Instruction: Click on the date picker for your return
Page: home
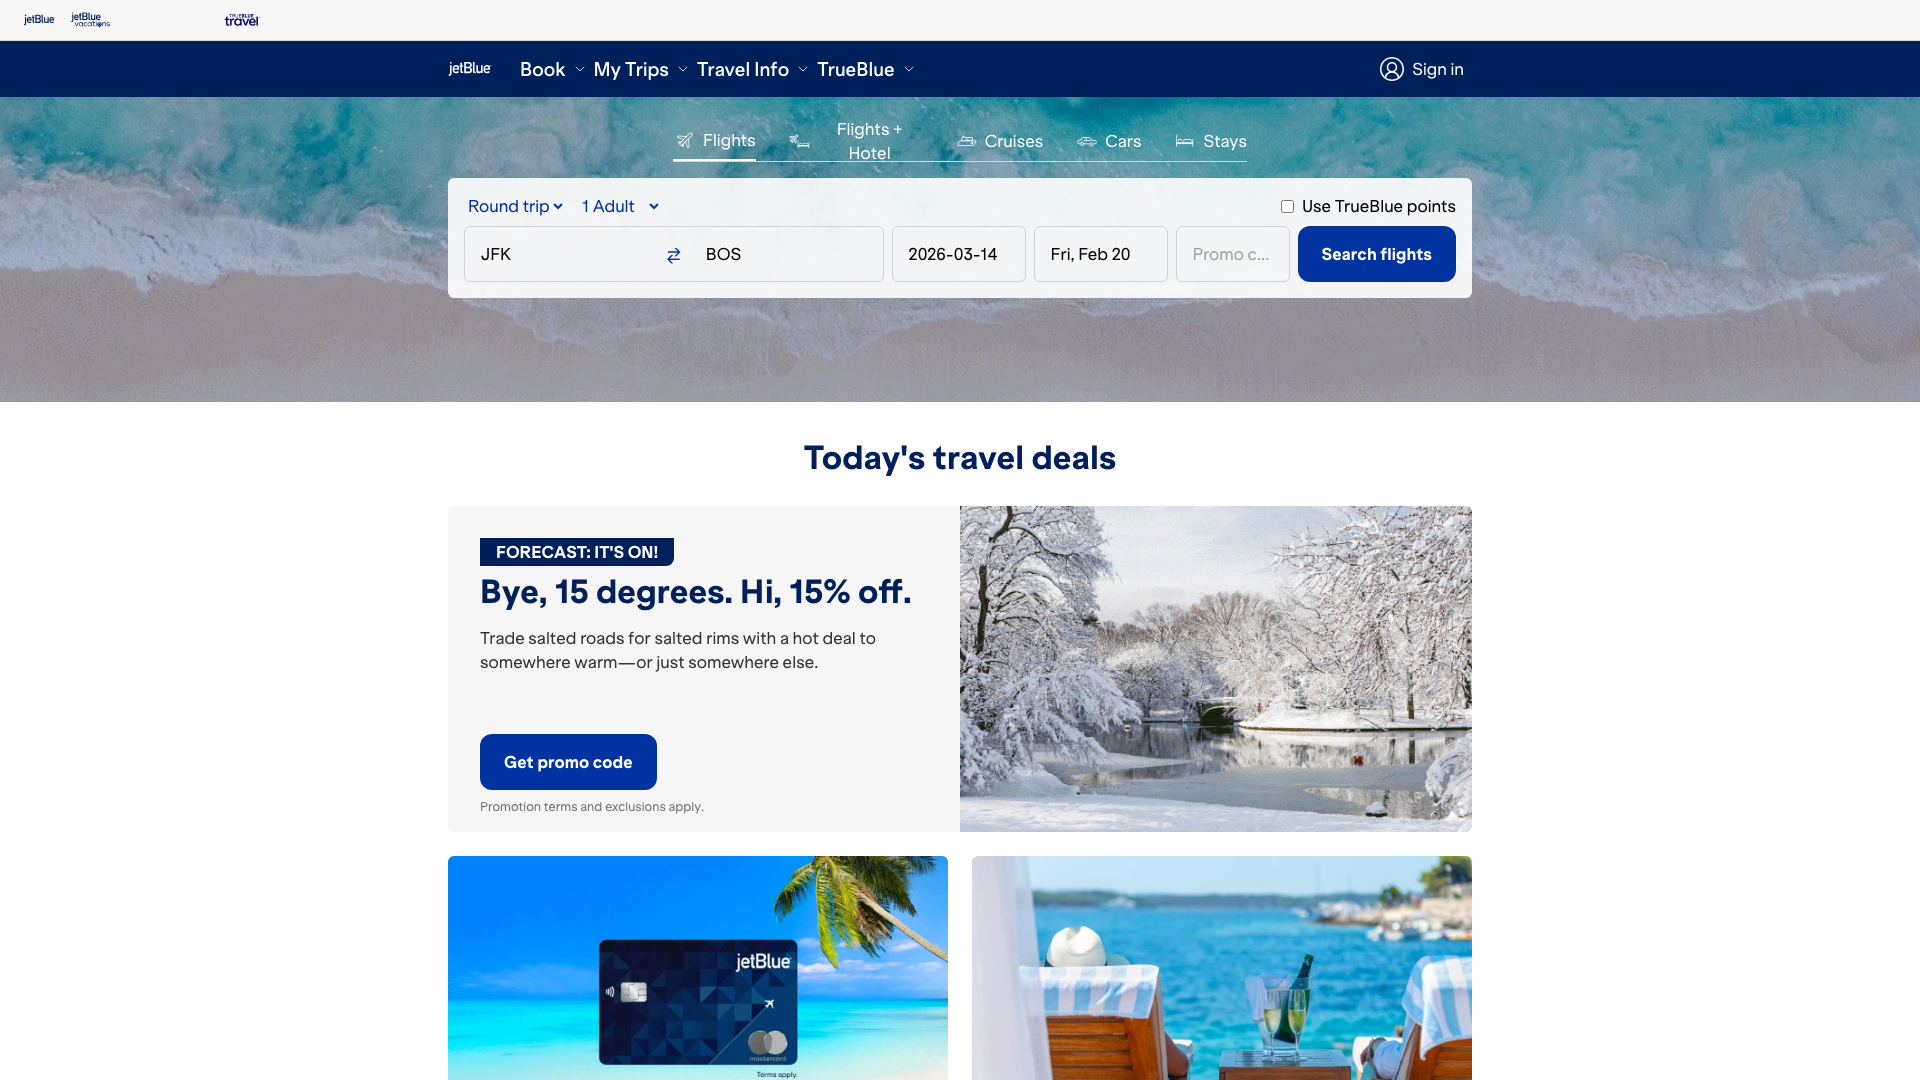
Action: click